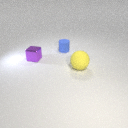
small purple metal cube to the left of large yellow rubber sphere